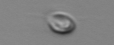
Label: nanoplankton_mix